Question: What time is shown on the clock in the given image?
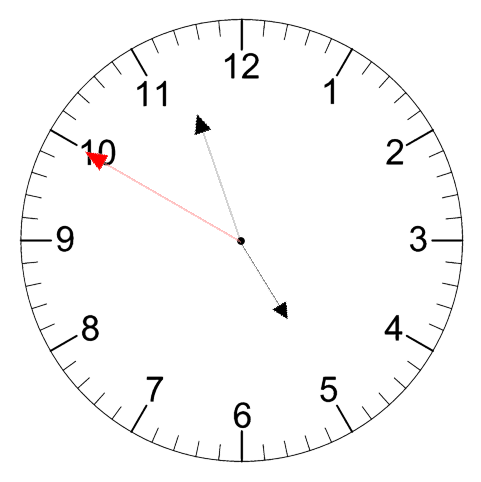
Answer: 04:56:50